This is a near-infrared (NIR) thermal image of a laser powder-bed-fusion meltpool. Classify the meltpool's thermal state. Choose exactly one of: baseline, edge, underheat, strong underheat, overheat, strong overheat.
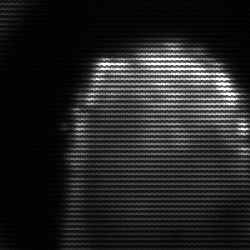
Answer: strong underheat